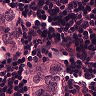
Metastatic tissue present: yes